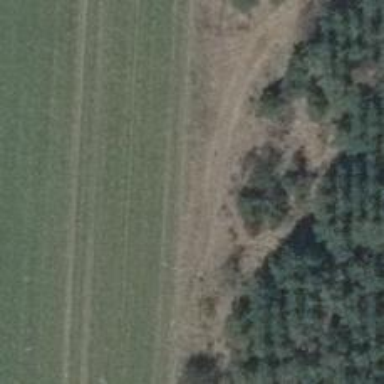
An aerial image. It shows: Very rough grass track with grade5 tracktype.